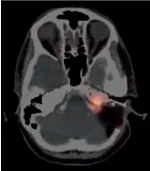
Postoperative PET showing hypermetabolic, residual disease.
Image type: radiology (pet)